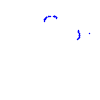
Particle: kaon